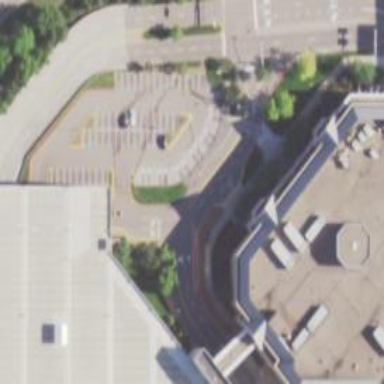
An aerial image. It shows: Parking space.